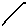
Label: line